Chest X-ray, AP view. Patient: 42 years old, sex M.
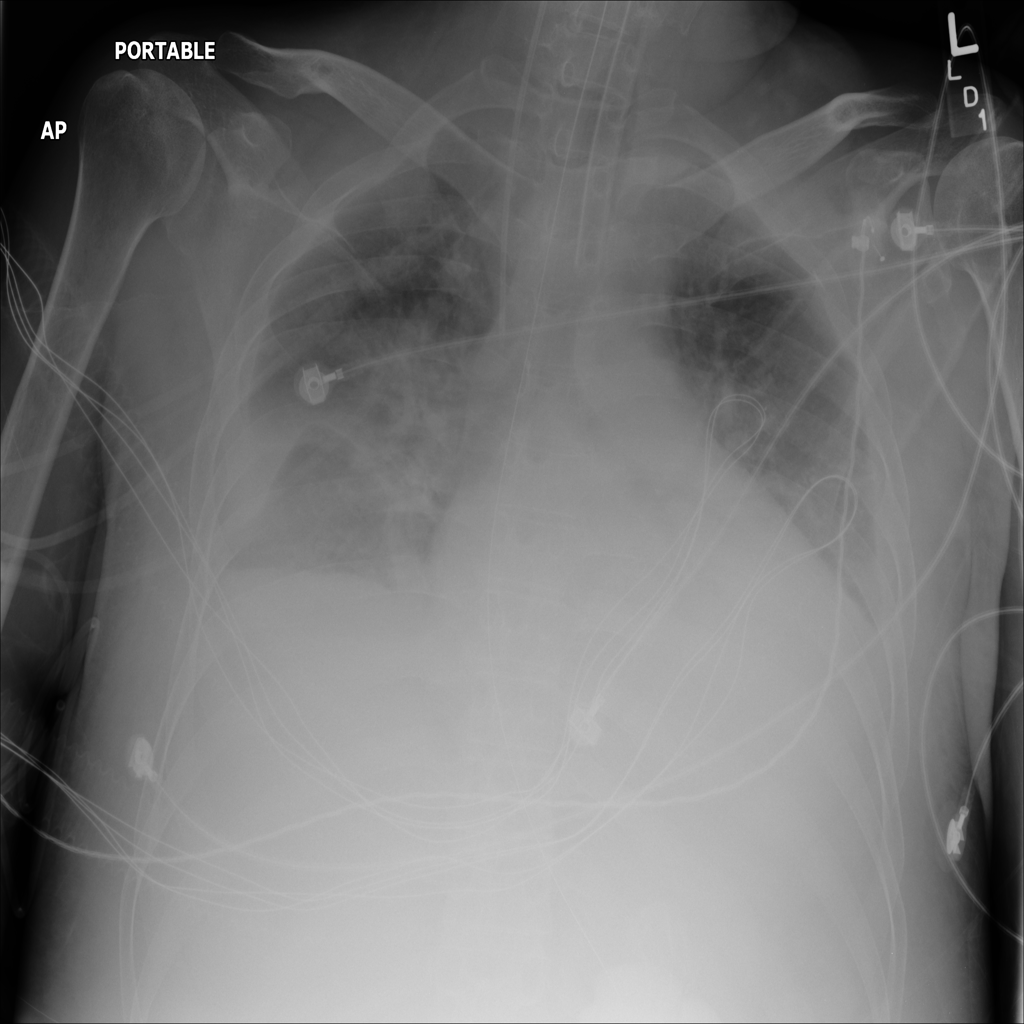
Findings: Atelectasis, Consolidation